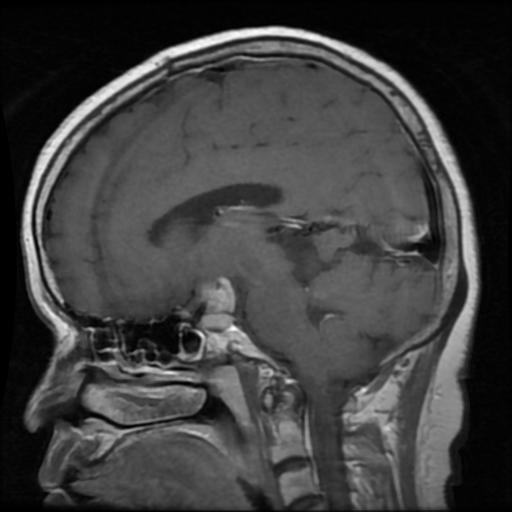
Label: pituitary